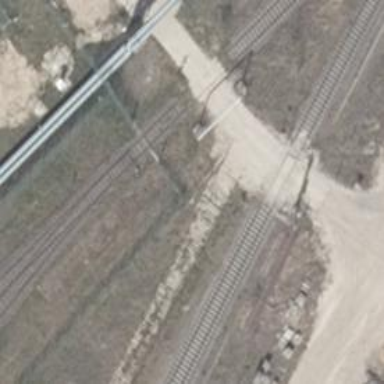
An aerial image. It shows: Railway switch with the turnout on the left side.